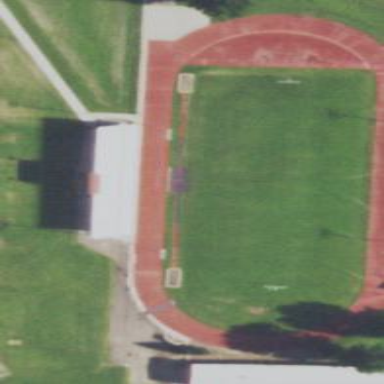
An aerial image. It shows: Track in leisure land.